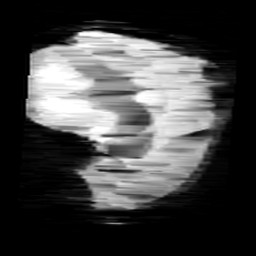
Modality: minIP
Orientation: sagittal
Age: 11
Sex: female
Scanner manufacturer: siemens
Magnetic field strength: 3 T
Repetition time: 0.027 s
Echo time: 0.02 s